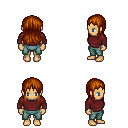
a pixel art fantasy rpg character, female body template, human, tanned skin, maroon long-sleeve shirt, teal pants, brunette unkempt hairstyle, four views (front, back, left, right), 2x2 character sprite sheet, small pixel art, hard edges, no anti-aliasing